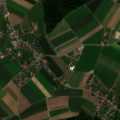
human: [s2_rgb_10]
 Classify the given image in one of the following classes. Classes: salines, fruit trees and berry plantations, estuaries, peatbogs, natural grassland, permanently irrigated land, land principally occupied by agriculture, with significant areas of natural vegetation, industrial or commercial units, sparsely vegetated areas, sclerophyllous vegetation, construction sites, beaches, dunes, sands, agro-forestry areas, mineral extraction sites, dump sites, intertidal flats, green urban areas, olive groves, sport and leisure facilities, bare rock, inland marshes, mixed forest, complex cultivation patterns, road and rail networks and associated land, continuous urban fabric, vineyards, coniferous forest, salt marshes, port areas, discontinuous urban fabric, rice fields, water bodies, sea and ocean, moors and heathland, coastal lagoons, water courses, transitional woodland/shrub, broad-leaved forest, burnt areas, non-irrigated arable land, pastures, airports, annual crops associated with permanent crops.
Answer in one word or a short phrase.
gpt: discontinuous urban fabric, non-irrigated arable land, land principally occupied by agriculture, with significant areas of natural vegetation, mixed forest